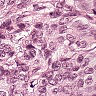
Metastatic tissue present: yes